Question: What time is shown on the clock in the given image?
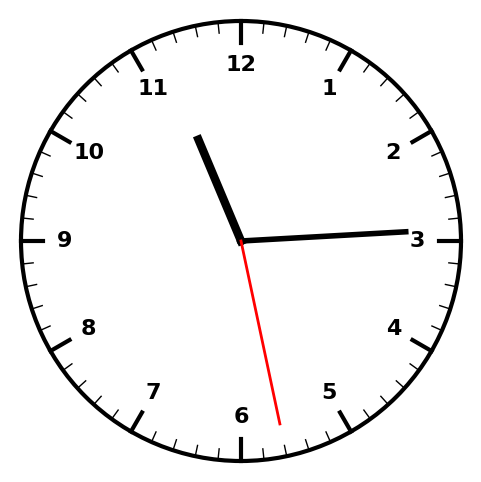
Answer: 11:14:28